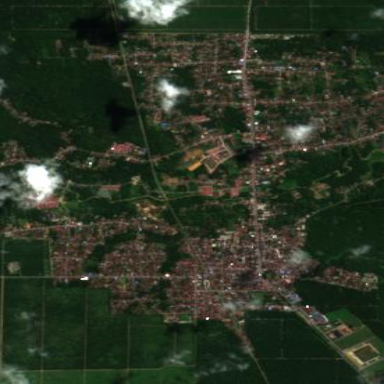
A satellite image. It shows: Residential area in town.